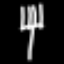
Label: fork